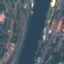
Land use / land cover class: River